Question: I printed my first 'curses' program.
I suddenly get curious whether the round corners are possible in Curses UI.
Is it possible to draw round corners? If it supports Unicode, and if it's possible to print some character like;
> (U+256D~2570)
it would be possible. Should I change the source code...? Or is there some API to change that characters?

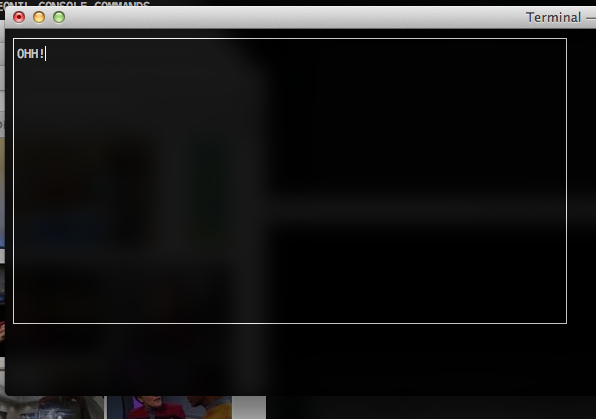
Answer: ncurses uses a table (from terminfo/termcap) which tells ncurses how to map the "alternate" character set to the terminal's set of graphic characters.
If you want to change this you will need to alter the terminfo/termcap entry for your terminal.
See the <URL> for details of the terminfo file format. In particular look at the "Line Graphics" section.